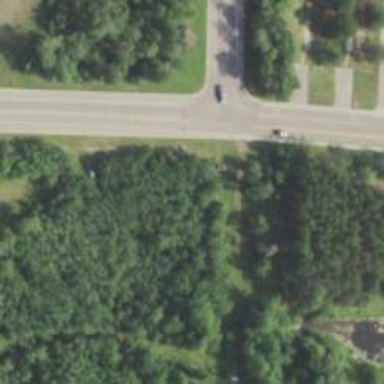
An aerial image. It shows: Footway along the road.